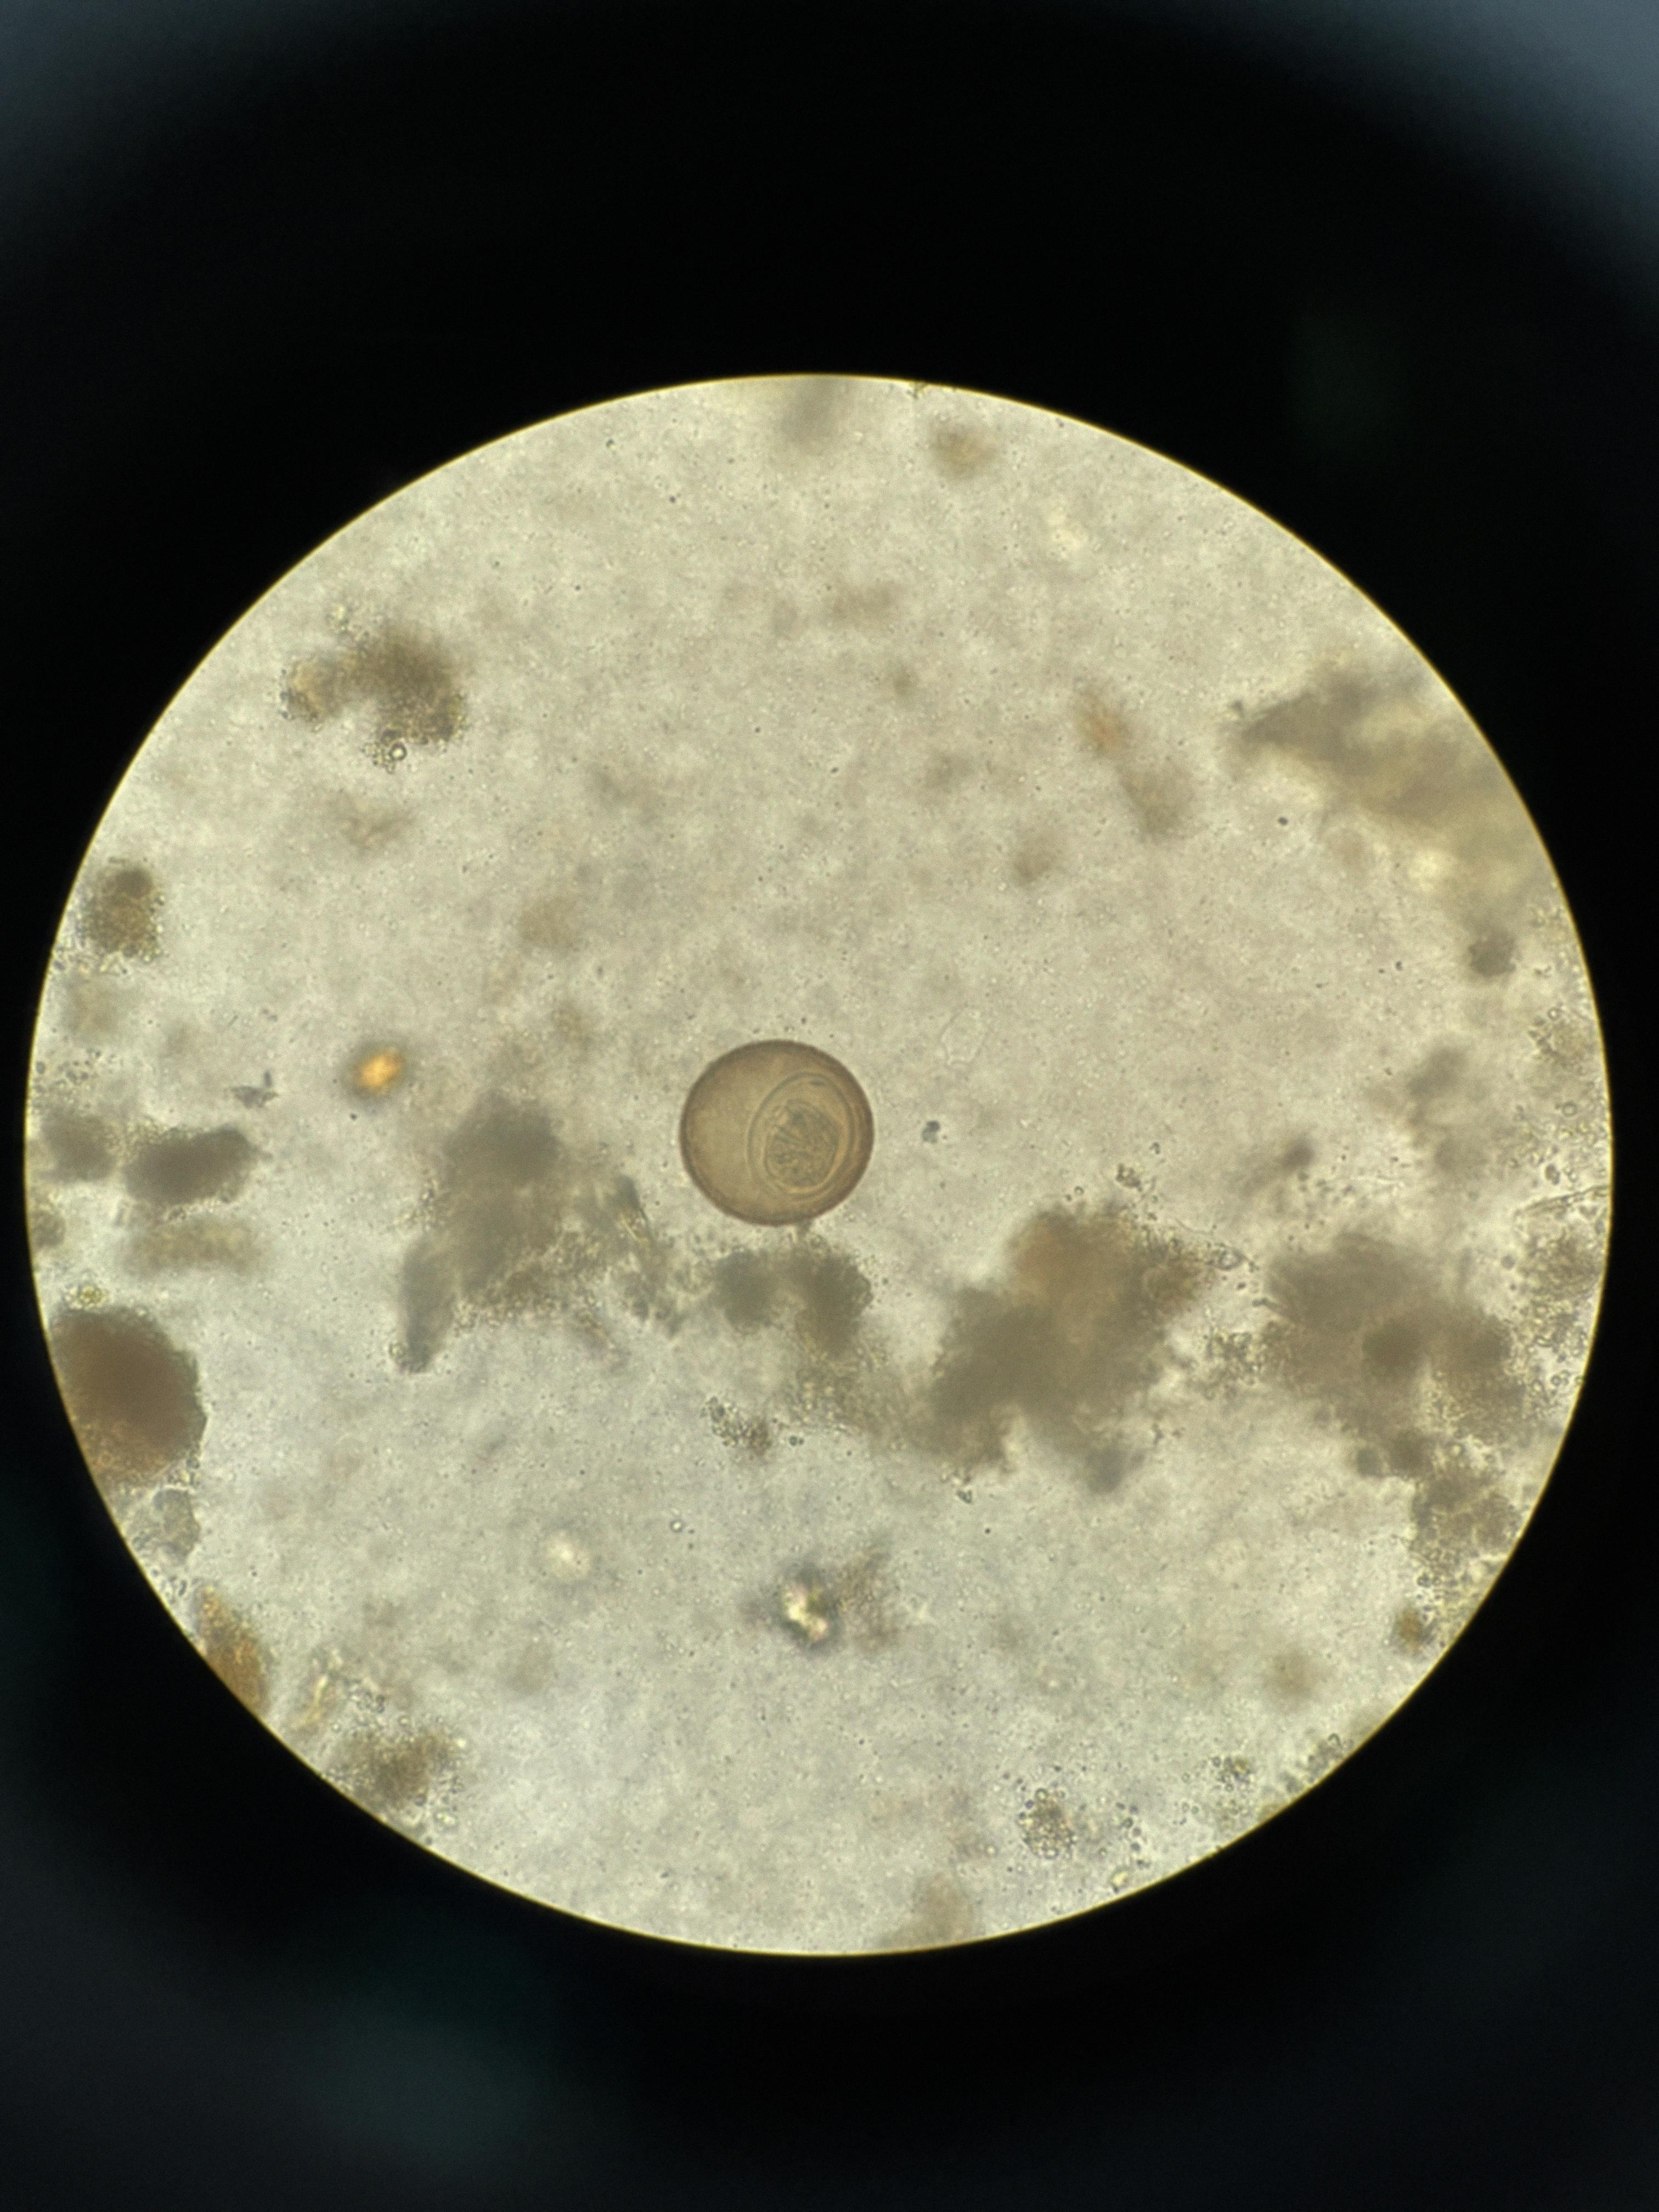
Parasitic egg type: Hymenolepis diminuta